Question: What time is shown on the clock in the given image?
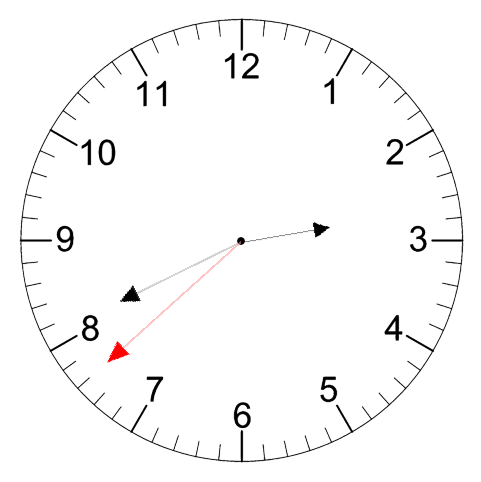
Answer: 02:40:38